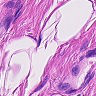
Metastatic tissue present: no